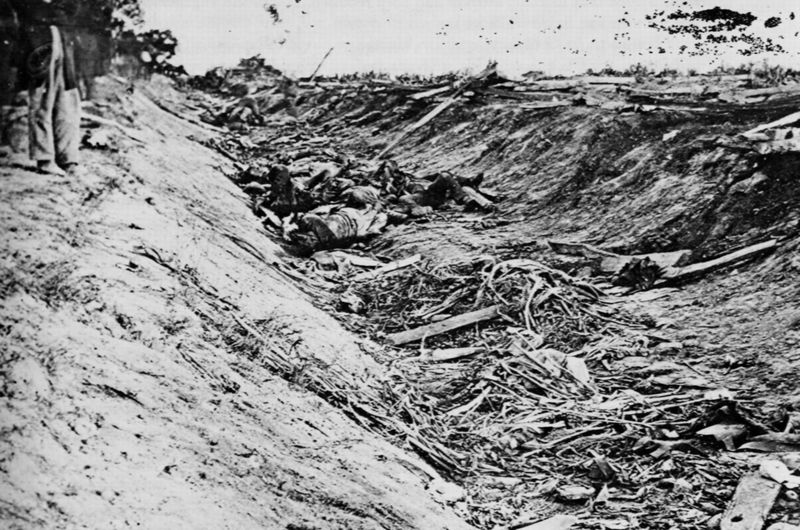
Titel: Was die Flut der Soldaten zurücklässt
Künstler: Mathew B. Brady
Schlagwörter: angriff, baum, himmel, mann, menschen, grau, holz, schwarz, stroh, weiss, hose, stehen, tod, tot, bild, erde, mantel, beine, füße, liegen, man, krieg, balken, foto, fuss, schwarzweiß, leichen, tote, waffe, grab, graben, verteidigung, mull, erschießung, holocaust, massengrab